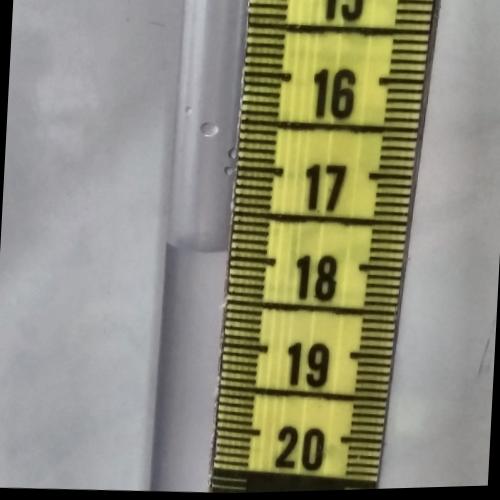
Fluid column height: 17.9 cm